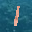
Label: 1